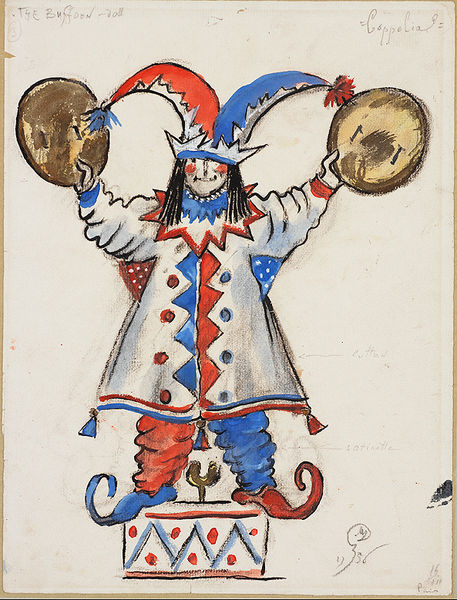
Titel: Costume design: The Buffoon from Coppélia, Costume design: The Buffoon from Coppélia
Künstler: Mstislav Dobuzhinskii (Doboujinsky)
Standort: Amherst (Massachusetts, USA)
Institution: Mead Art Museum, Amherst College
Schlagwörter: blue, court, hat, red, white, dress, gold, hair, old, painting, print, man, child, costume, drawing, paper, cartoon, graphic, sketch, music, shoes, coin, shield, colour, paint, clown, harlequin, jester, kid, comic, world, signed, fool, cake, wind up, joker, cymbals